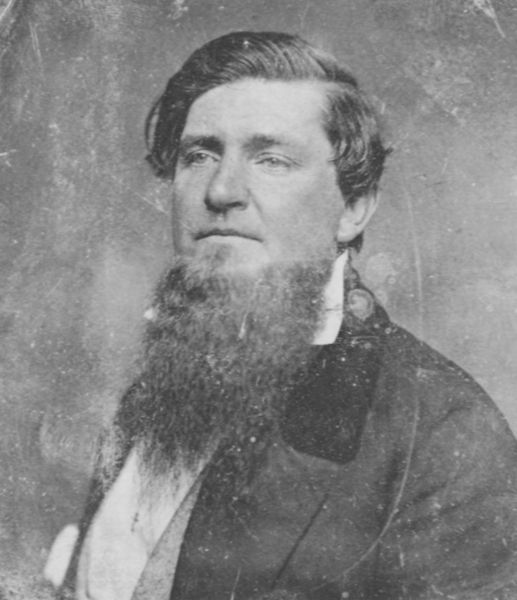
Titel: Brigham Young
Künstler: Mathew B. Brady
Schlagwörter: blau, mann, weiß, frisur, grau, hintergrund, jahrhundertwende, mund, nase, ohr, schwarz, blick, rock, alt, anzug, bart, hemd, jacke, jung, augen, gesicht, kragen, vollbart, bildnis, portrait, porträt, mantel, blaue augen, ohren, scheitel, kette, frack, seitenscheitel, brauen, hemdkragen, weste, foto, fotografie, photographie, stolz, krank, kreuz, schwarzweiss, markant, scharz, photo, flecken, halbprofil, russe, kratzer, mahler, seiss, knollennase, mart, zerkratzt